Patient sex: F
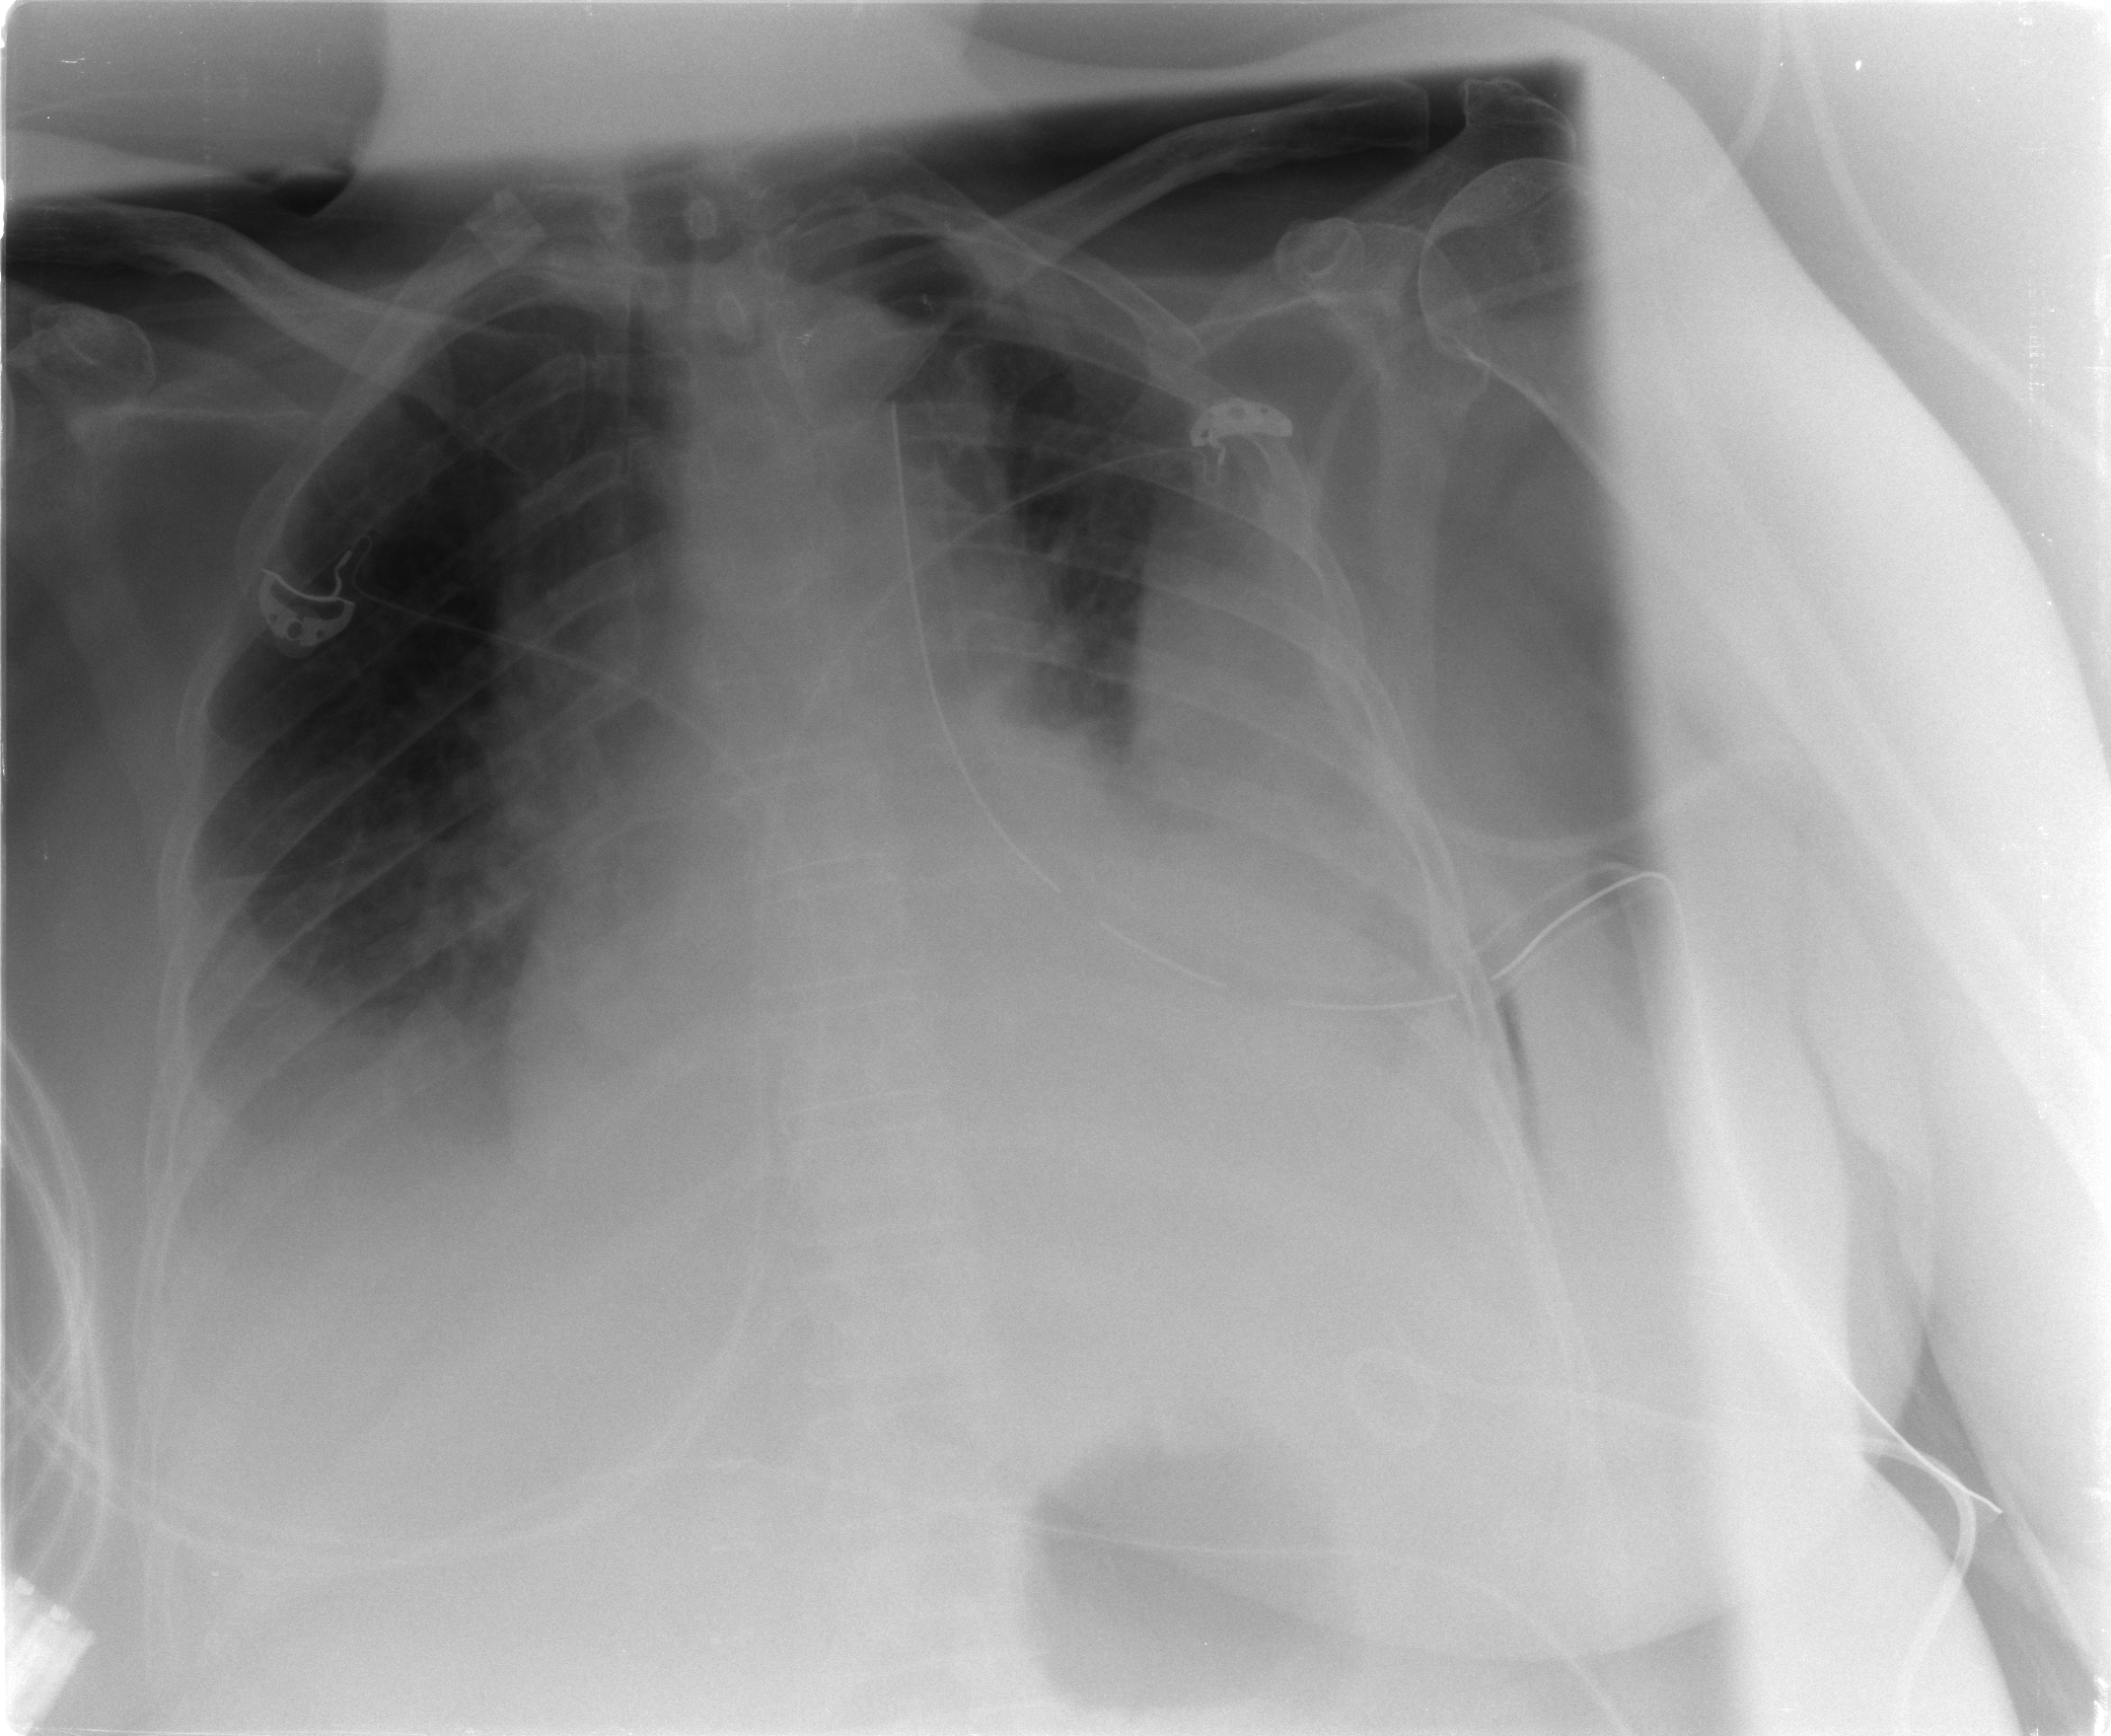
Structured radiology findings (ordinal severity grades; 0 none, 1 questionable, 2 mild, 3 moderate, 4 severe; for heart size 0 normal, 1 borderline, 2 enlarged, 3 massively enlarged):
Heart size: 2
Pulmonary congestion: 0
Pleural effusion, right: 2
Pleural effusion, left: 3
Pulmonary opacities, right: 0
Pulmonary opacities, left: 2
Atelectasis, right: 2
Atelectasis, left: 4